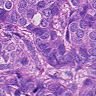
Metastatic tissue present: yes